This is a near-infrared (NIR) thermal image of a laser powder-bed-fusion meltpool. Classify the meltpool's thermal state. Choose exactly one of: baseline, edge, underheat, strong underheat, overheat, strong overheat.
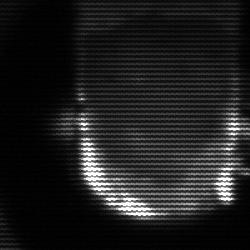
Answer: baseline